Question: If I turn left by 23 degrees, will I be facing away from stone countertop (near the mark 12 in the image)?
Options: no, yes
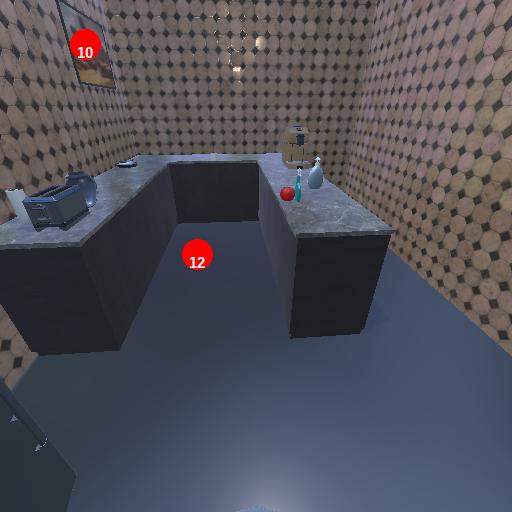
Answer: no